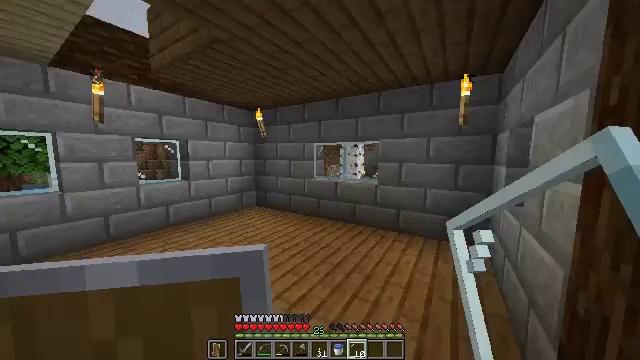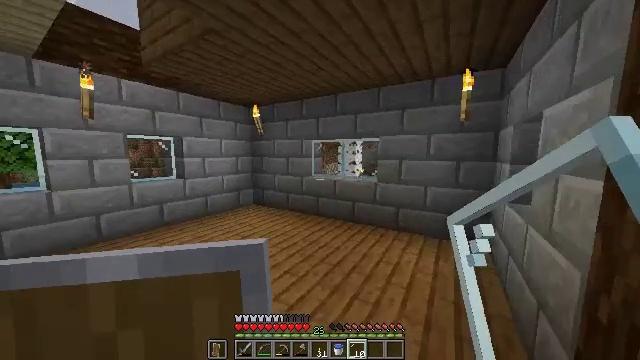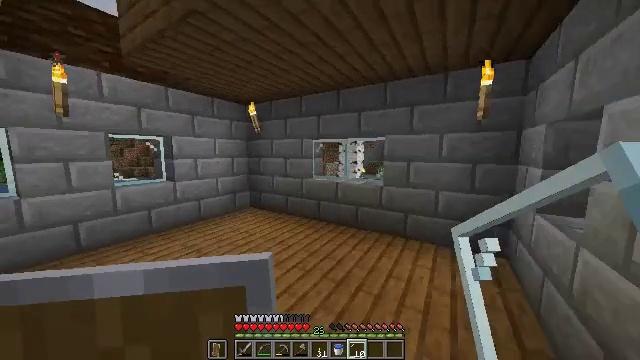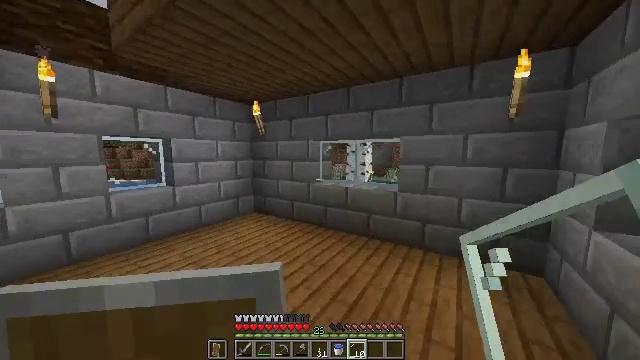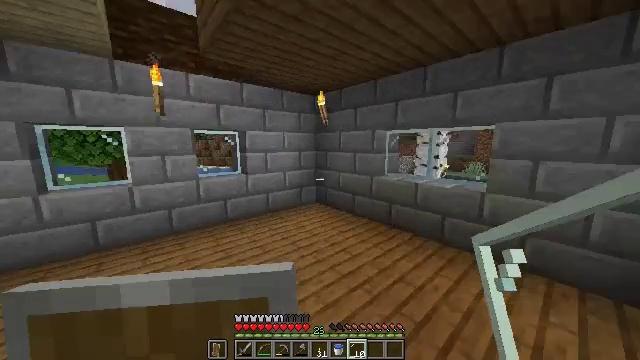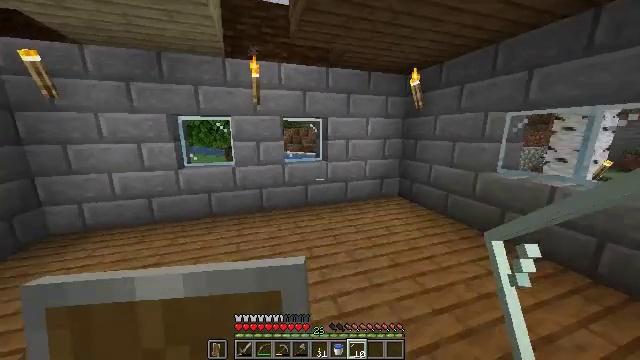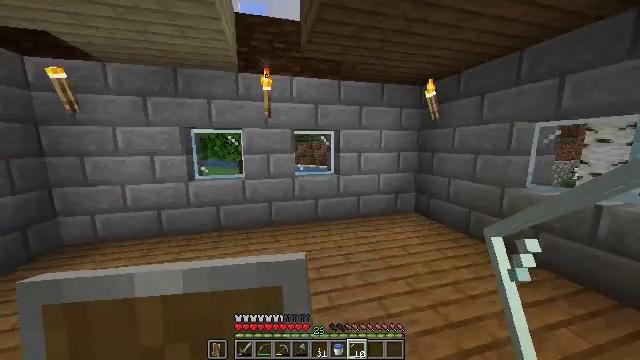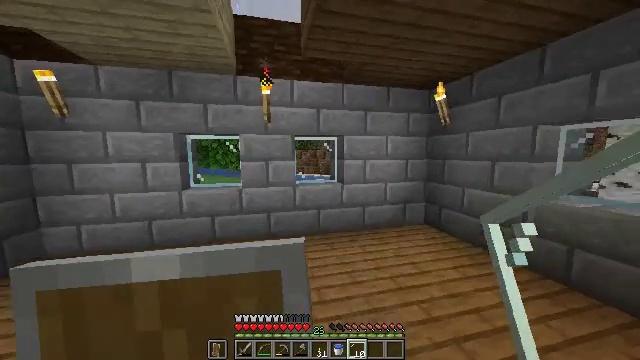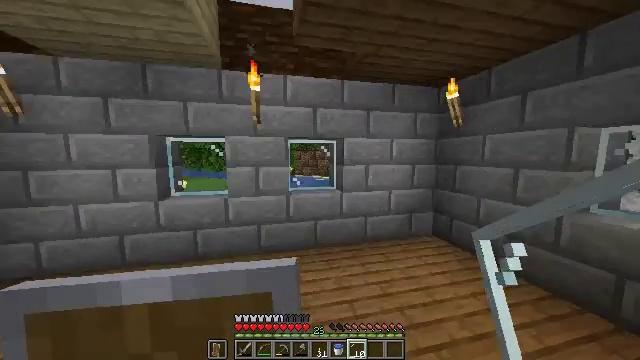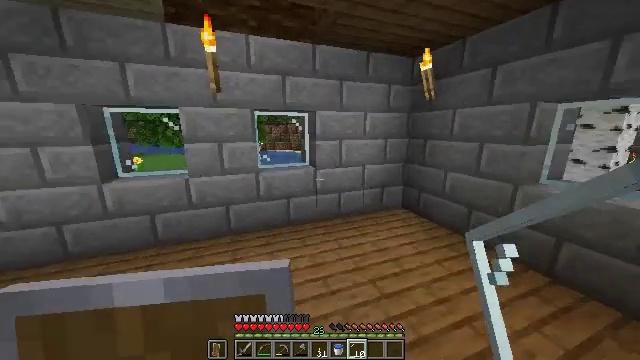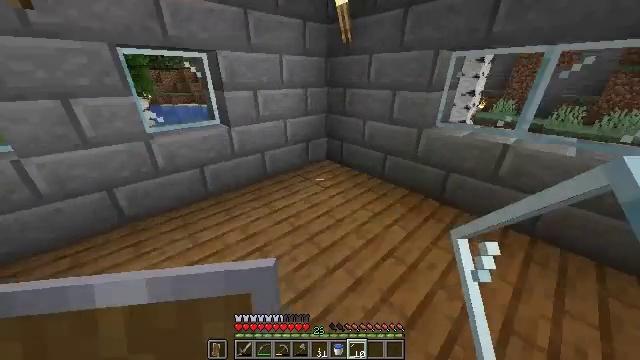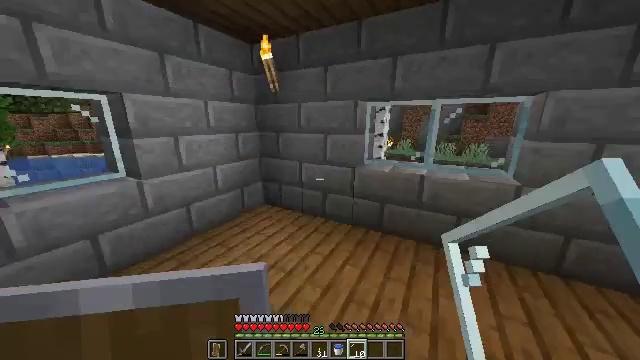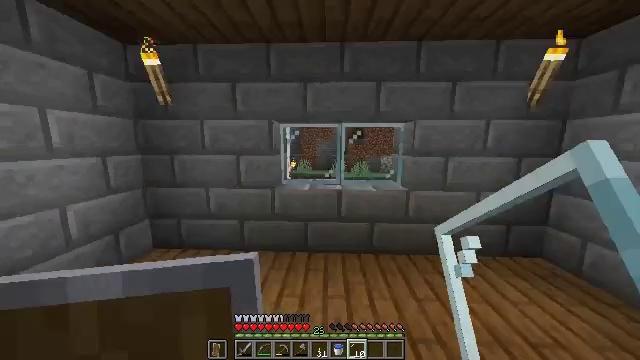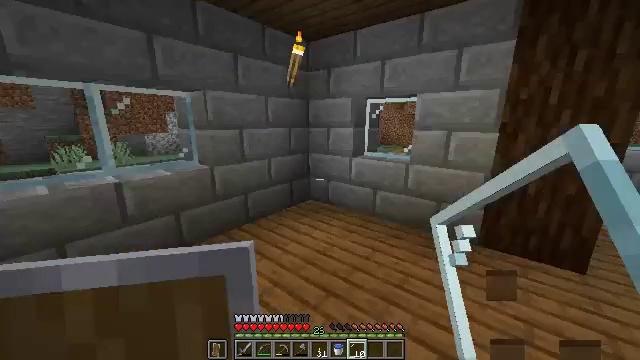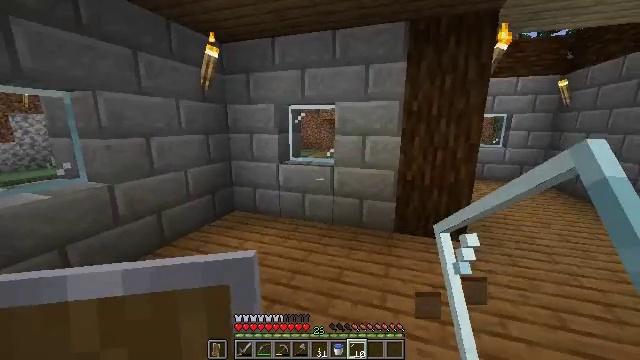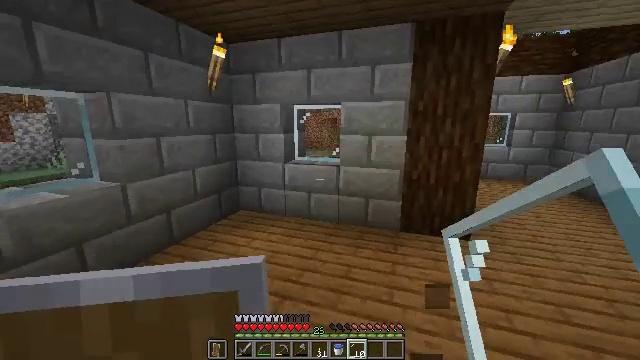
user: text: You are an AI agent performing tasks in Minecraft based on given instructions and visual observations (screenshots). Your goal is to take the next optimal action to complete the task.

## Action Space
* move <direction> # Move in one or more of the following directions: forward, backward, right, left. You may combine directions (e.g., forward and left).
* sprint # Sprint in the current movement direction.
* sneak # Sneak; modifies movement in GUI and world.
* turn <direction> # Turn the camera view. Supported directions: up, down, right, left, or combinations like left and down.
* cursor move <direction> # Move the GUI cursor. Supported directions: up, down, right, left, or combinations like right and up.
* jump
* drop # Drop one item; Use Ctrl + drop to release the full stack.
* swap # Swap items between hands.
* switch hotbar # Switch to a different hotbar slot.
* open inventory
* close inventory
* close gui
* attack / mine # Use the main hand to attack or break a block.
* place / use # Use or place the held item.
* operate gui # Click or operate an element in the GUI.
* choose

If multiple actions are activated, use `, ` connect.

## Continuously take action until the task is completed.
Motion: motion action
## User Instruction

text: Break the stone bricks to collect them.
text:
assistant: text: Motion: move forward
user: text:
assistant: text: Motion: move forward
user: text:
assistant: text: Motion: move forward, turn left
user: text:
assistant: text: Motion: move forward, turn left and down
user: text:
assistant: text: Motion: move forward, turn left and down
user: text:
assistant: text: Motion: move forward, turn left and up
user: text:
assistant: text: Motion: move forward, turn left and up
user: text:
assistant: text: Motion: move forward
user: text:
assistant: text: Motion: move forward, turn right and down
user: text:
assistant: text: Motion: move forward and move left, turn right and down
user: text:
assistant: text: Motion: move forward and move left, turn right and up
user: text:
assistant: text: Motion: move left, turn right and up
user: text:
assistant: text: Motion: move back and move left, turn right and down
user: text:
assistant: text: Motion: move back and move left, turn right and up
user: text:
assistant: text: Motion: move back and move left
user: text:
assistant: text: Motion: move back
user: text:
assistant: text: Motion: move back
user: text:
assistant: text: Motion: move back, turn right and up
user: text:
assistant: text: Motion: move back, turn right and up
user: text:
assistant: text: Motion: move back, turn right and up
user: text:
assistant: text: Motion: move back, turn right and down
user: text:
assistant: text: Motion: no_op
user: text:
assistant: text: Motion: no_op
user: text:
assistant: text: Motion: turn left and up
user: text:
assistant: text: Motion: turn left and up
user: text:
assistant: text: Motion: turn left
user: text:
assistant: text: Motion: no_op
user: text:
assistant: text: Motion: no_op
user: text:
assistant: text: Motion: turn down
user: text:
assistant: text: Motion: move right, turn down